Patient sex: M
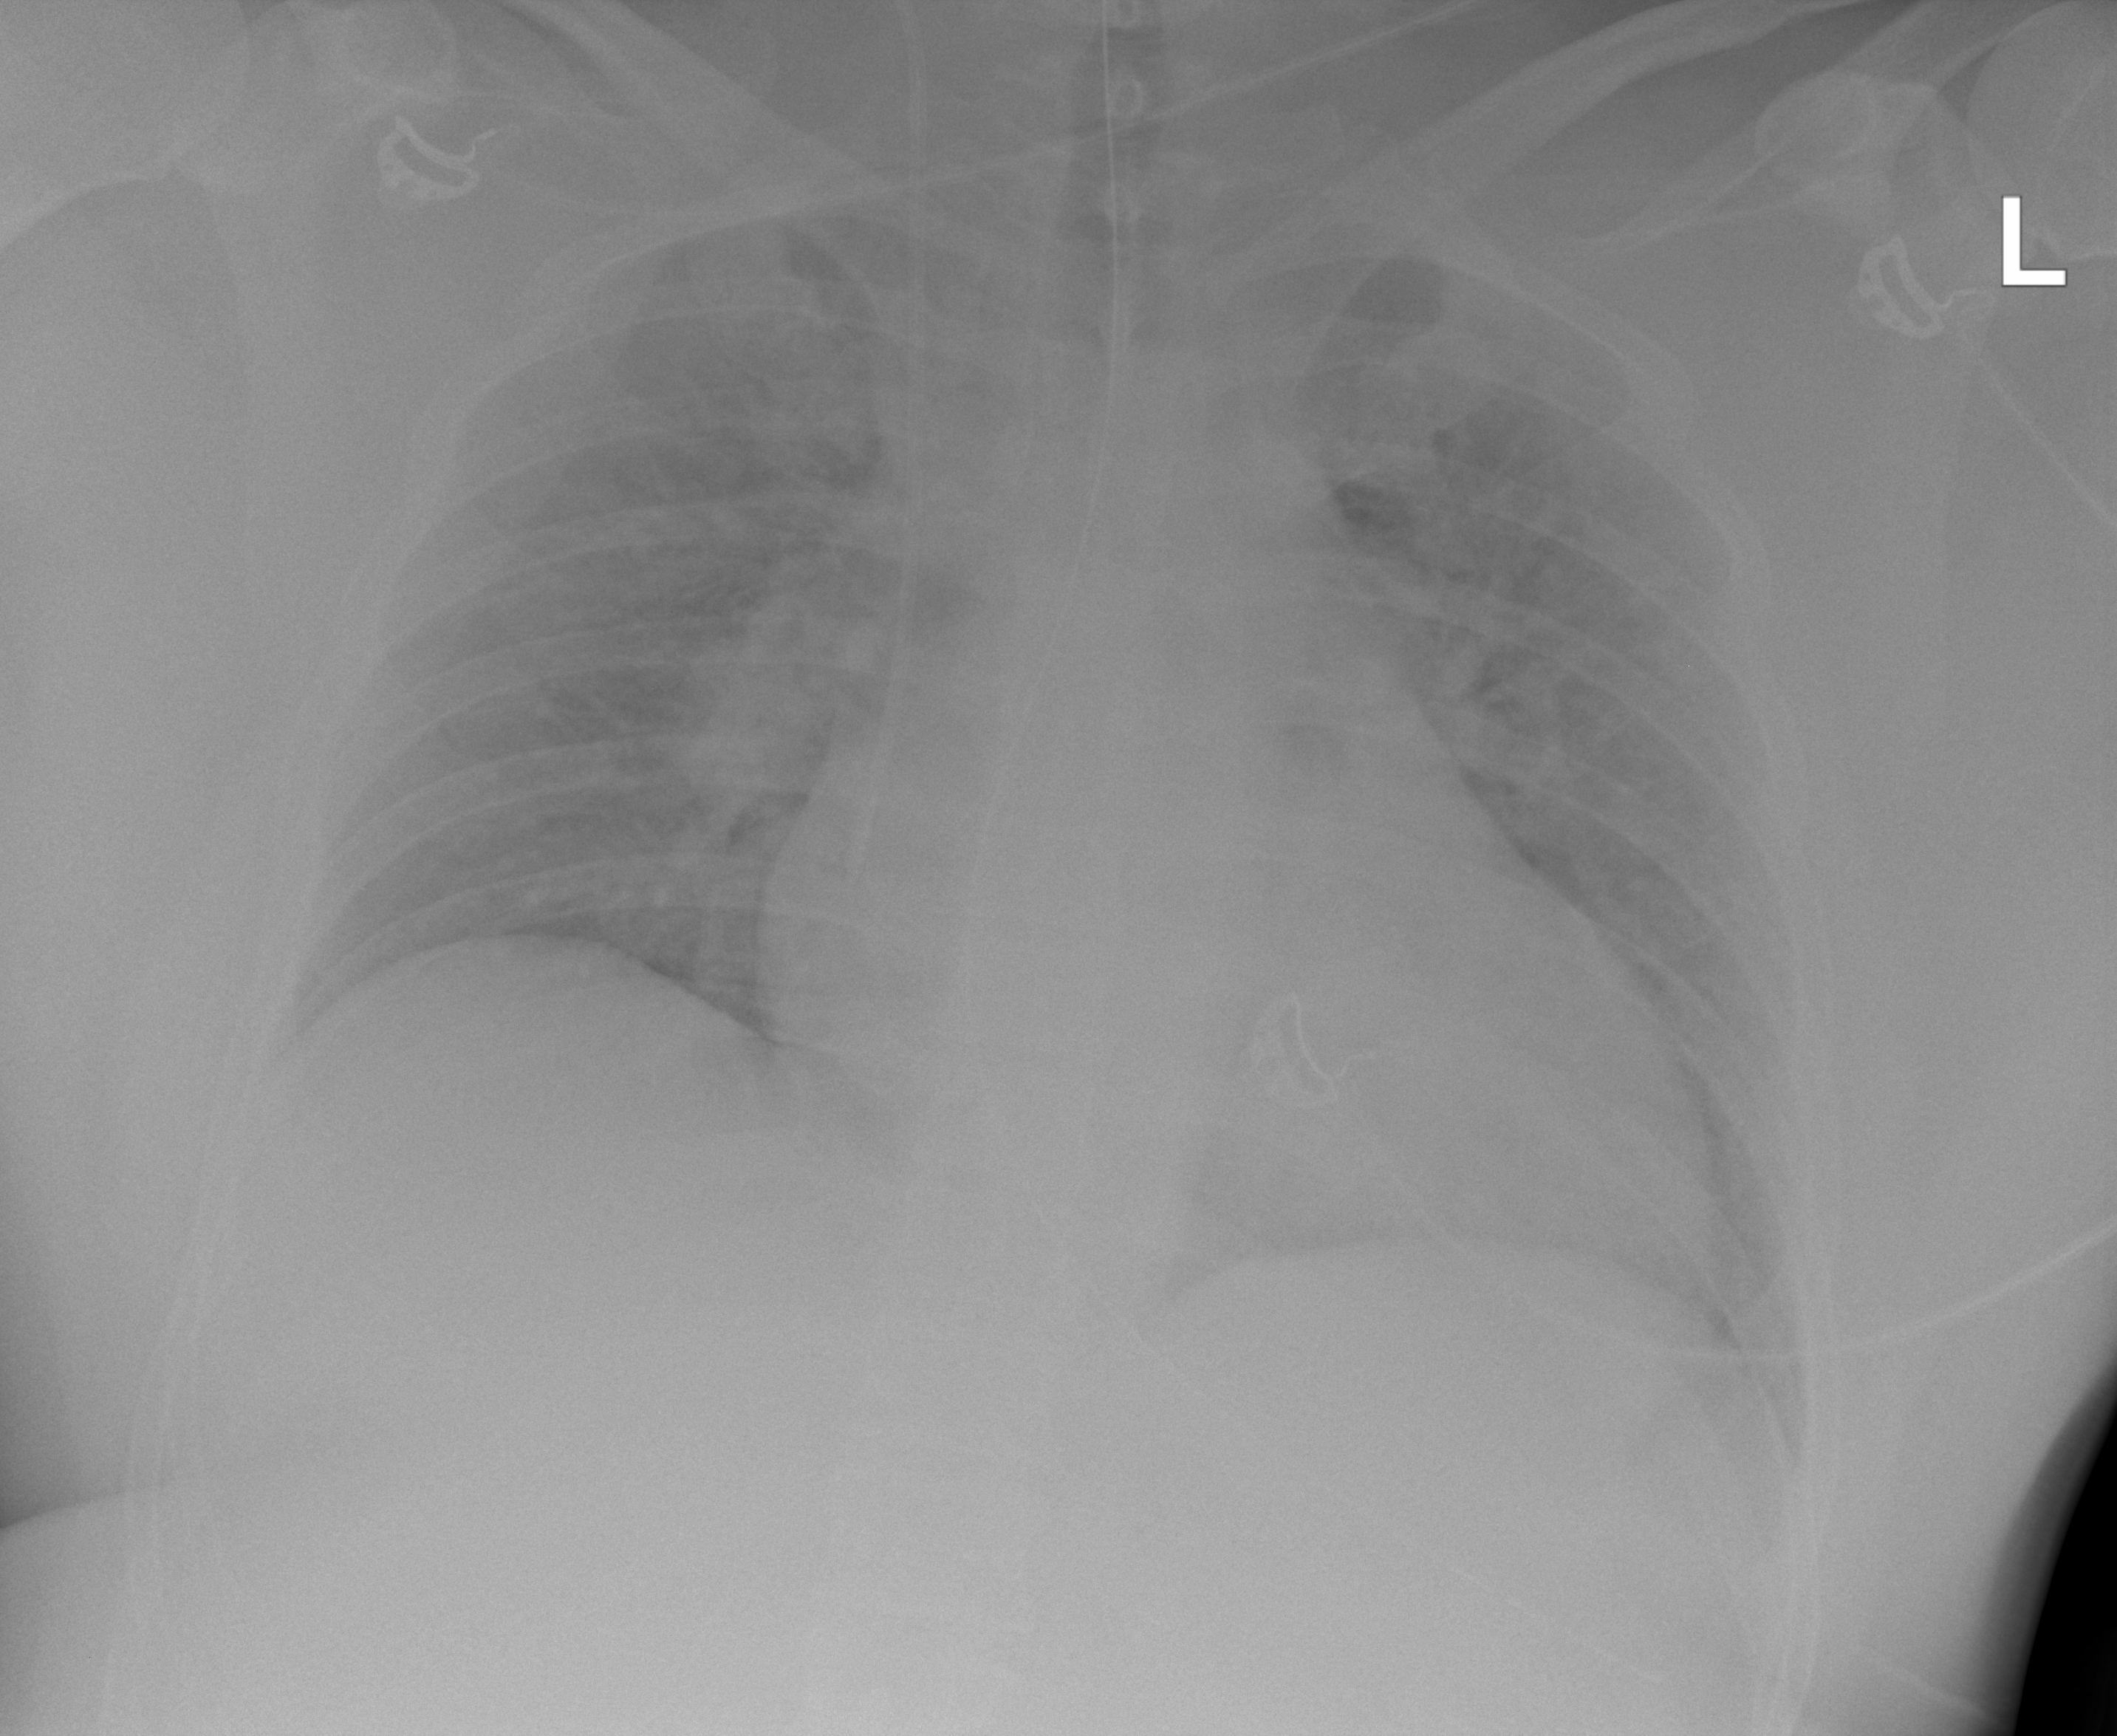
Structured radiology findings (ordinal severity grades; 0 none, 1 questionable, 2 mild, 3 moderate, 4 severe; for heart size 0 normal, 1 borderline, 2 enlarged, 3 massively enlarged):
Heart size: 2
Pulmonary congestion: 2
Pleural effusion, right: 0
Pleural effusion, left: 0
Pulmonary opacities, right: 1
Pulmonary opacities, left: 1
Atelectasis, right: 0
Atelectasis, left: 0